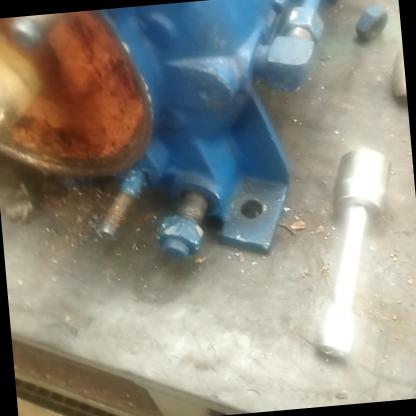
Klasa: inne